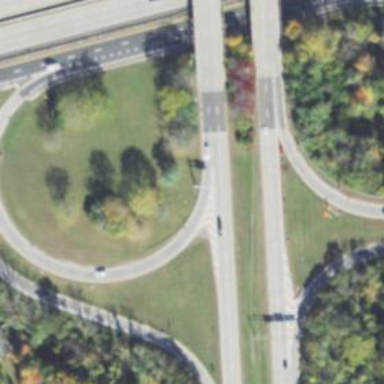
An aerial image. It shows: Motorway junction.